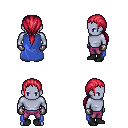
a pixel art fantasy rpg character, male body template, dark elf, purple skin, blue cape, magenta pants, ruby red ponytail hairstyle, metal gloves, black shoes, four views (front, back, left, right), 2x2 character sprite sheet, small pixel art, hard edges, no anti-aliasing